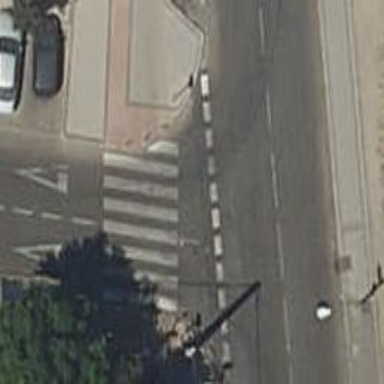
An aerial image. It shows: Zebra crossing on the road.